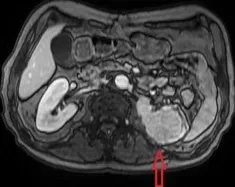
A colonic tumor in abdominal MRI (A and B).
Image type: radiology (mri)